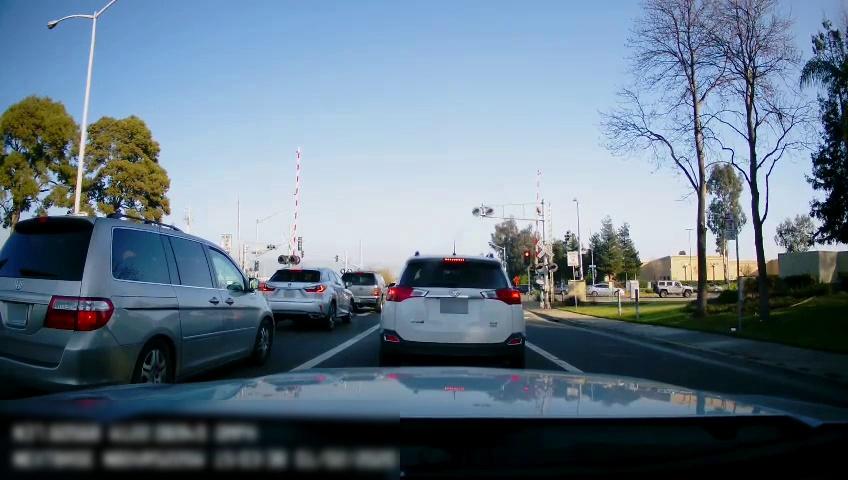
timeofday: Day
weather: Sunny
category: Drivable Space
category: Drivable Space
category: Vehicles | SUV
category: Vehicles | Car
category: Vehicles | Car
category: Vehicles | SUV
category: Vehicles | SUV
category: Vehicles | Van
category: Vehicles | SUV
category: Lanes | Current Lane
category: Lanes | Current Lane
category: Traffic | Signs
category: Traffic | Lights
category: Traffic | Lights
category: Traffic | Lights
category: Traffic | Lights
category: Traffic | Signs
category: Traffic | Lights
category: Traffic | Signs